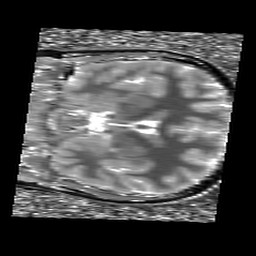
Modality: T1map
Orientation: coronal
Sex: male
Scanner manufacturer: siemens
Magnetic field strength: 3 T
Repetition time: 5 s
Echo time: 0.00355 s